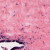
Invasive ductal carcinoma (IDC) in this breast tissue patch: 0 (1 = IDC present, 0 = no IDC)